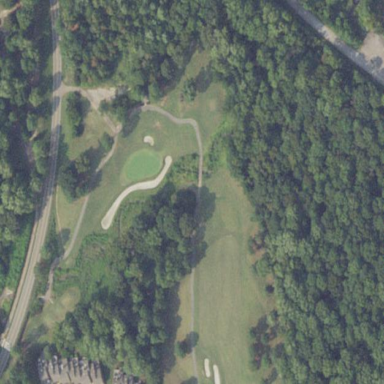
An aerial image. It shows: Rough area on grassy golf course.